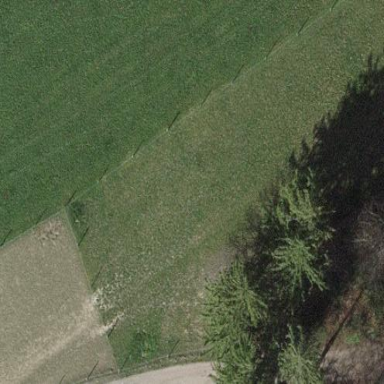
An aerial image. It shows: Meadow enclosed by fence.